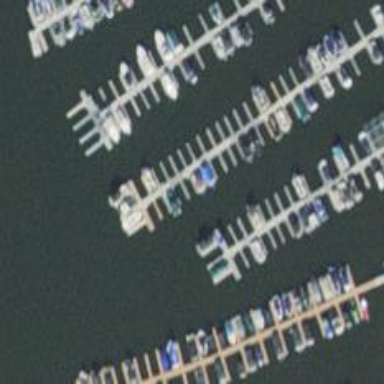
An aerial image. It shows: Man-made pier.